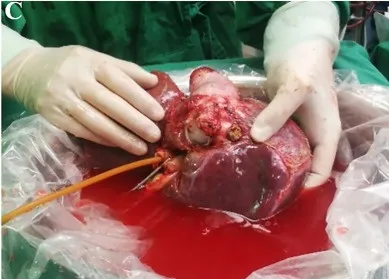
Surgical resection of zone II-III leiomyosarcoma. , bench resection of tumor, and ,hypothermic perfusion.
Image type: medical_photograph (other_medical_photograph)